Question: So I am implementing a bar graph with core plots and currently have my y axis like this

What I'm trying to do is remove the trailing .0 from all the instances and am not sure what property I need to set, what method I need to override or what class I need to subclass to edit the display styling.
Thanks a lot for anyone who can help.
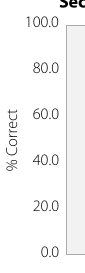
Answer: Try to set the labelformatter with a suitable 'NSNumberFormatter'.
For eg:-
'''
NSNumberFormatter *numberFormatter = [[NSNumberFormatter alloc] init];
[numberFormatter setNumberStyle:NSNumberFormatterDecimalStyle];
[numberFormatter setMaximumFractionDigits:0];
[numberFormatter setMinimumFractionDigits:0];
CPTXYAxis *y = axisSet.yAxis;
y.labelFormatter = numberFormatter;
'''